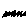
Label: zigzag